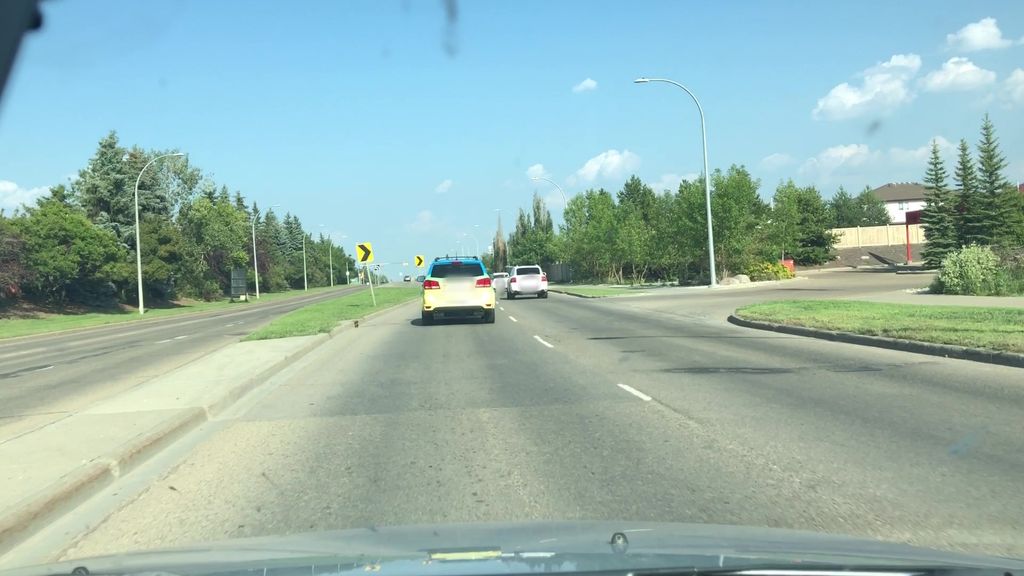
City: edmonton